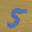
Label: 5